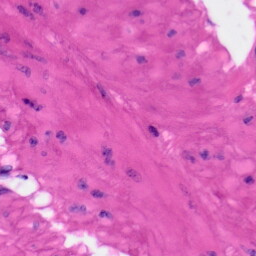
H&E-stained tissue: Skin